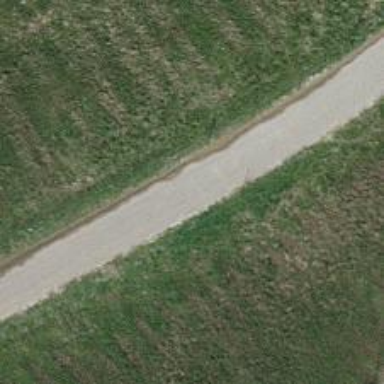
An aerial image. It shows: Service road with gravel surface.